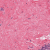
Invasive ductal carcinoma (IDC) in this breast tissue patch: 0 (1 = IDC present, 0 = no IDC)